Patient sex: M
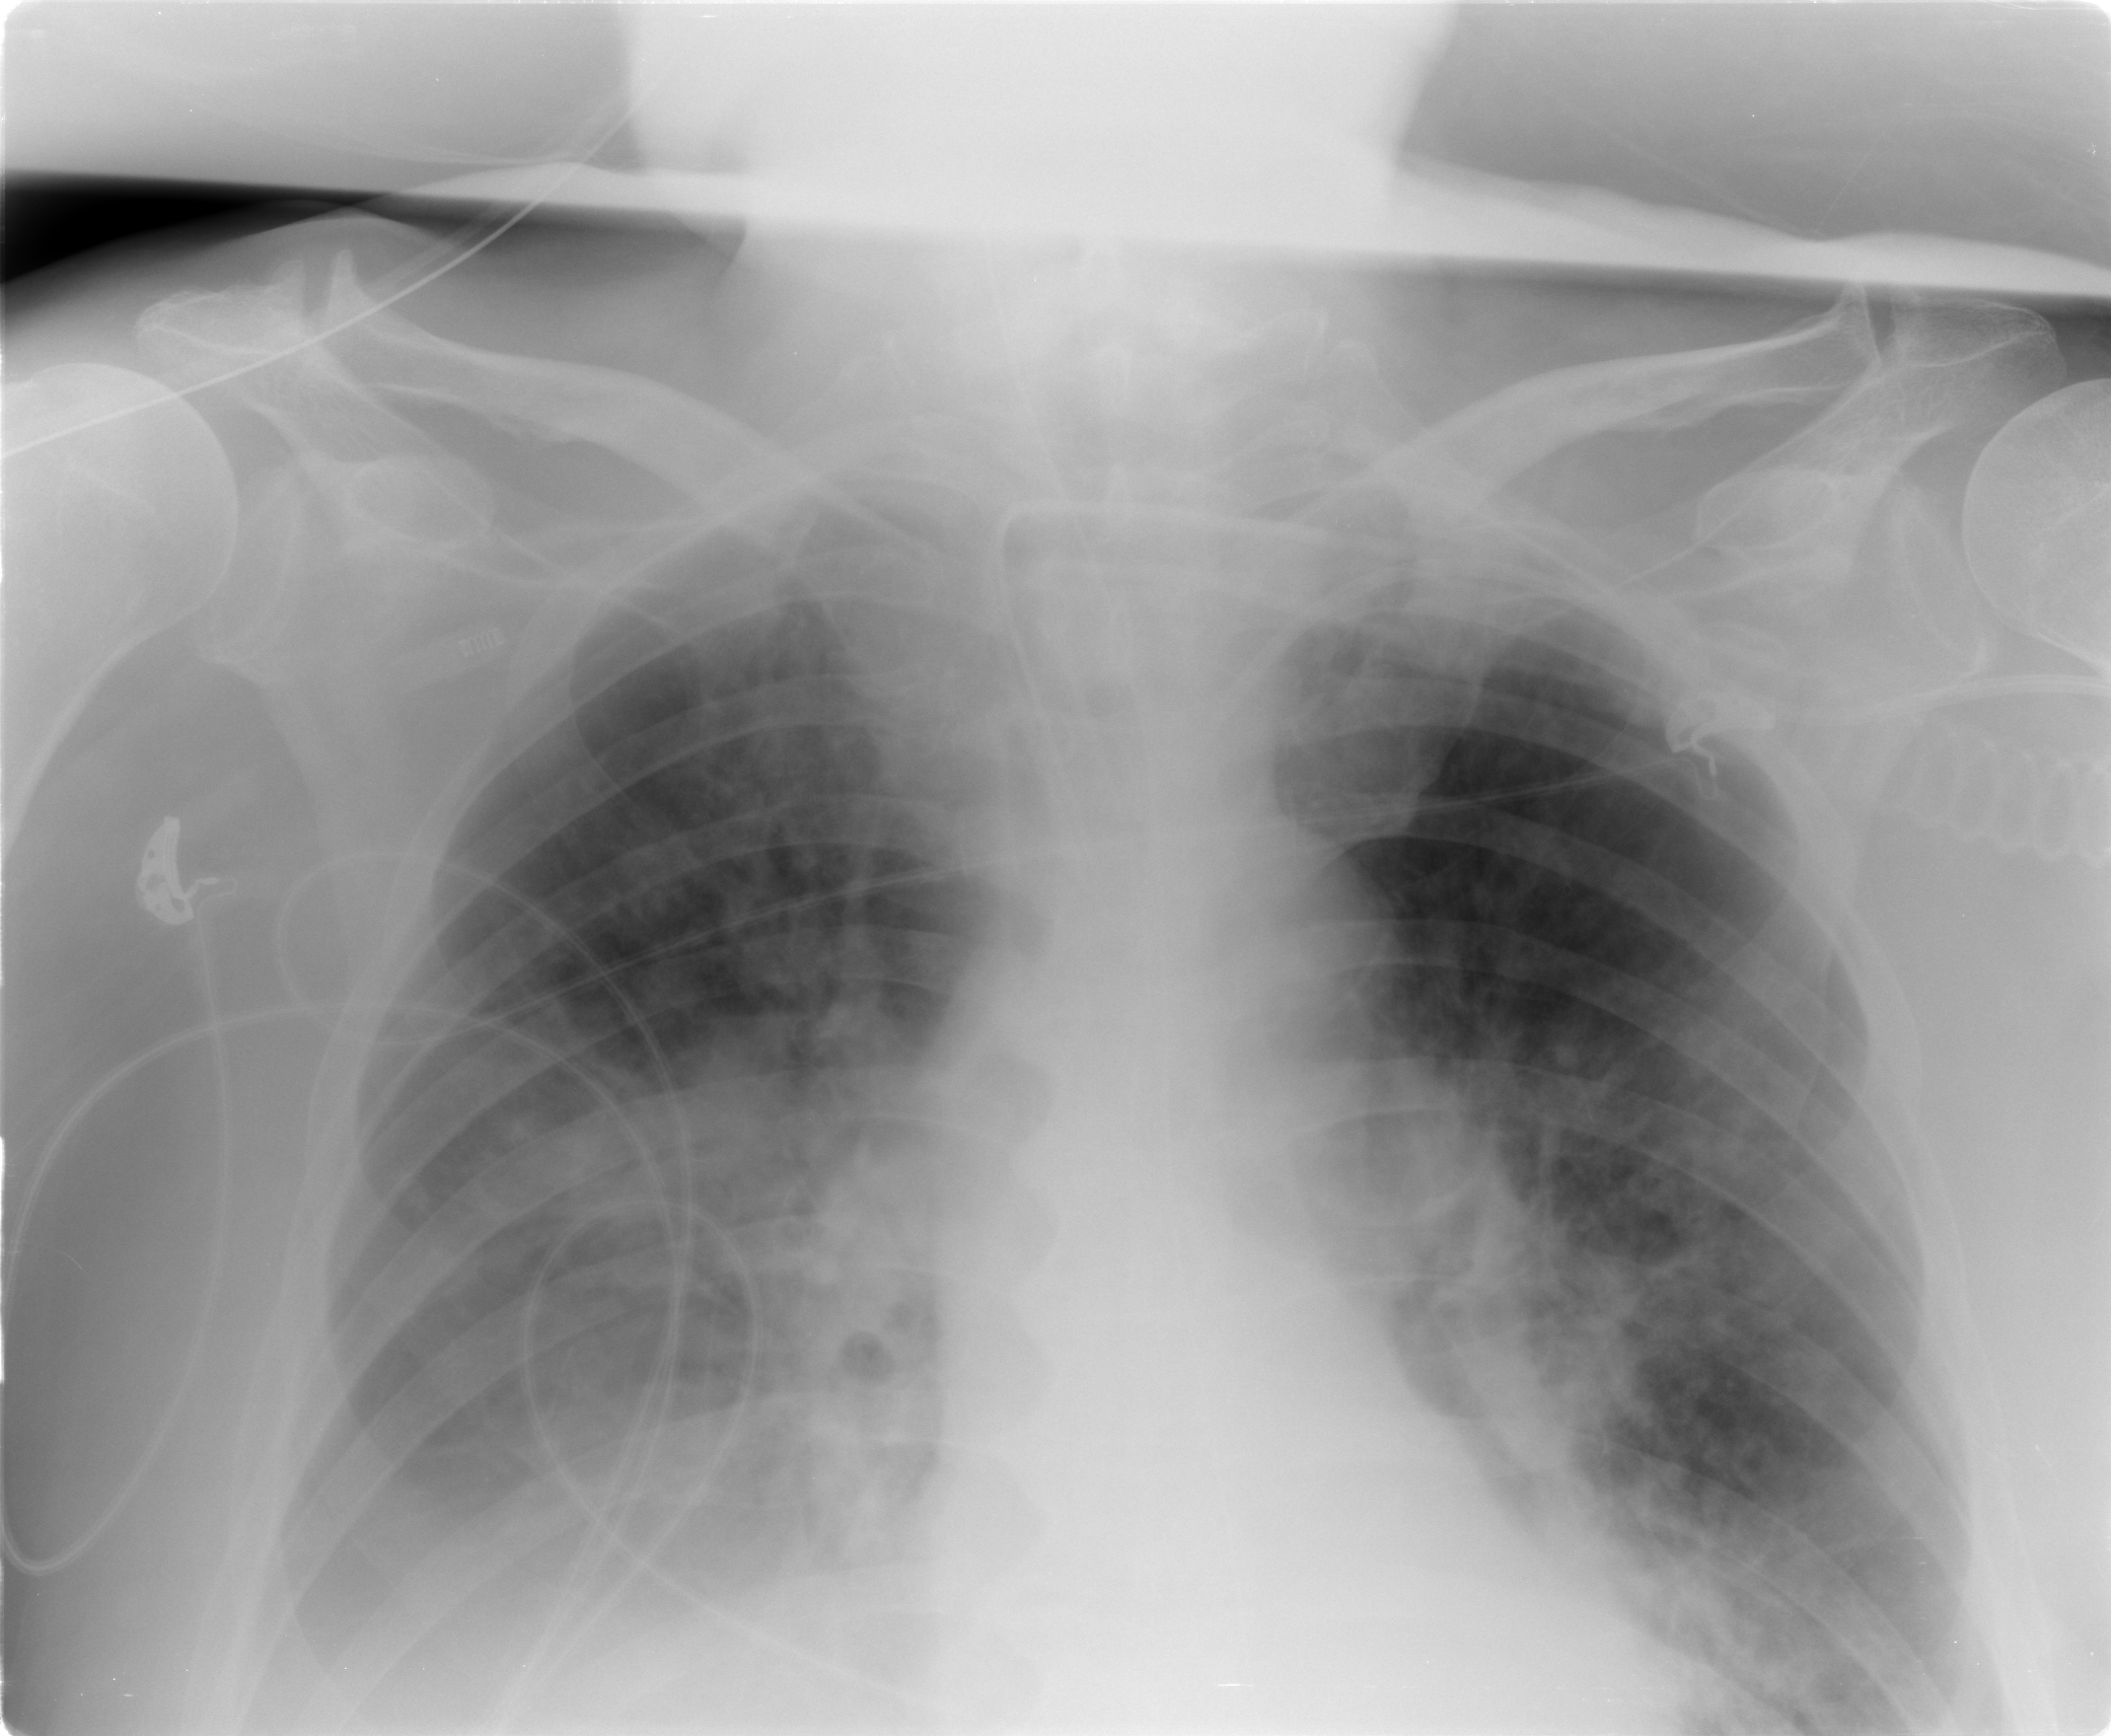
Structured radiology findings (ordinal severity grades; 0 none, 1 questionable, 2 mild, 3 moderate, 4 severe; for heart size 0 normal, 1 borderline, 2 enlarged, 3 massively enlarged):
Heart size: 2
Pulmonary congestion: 0
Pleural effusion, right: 2
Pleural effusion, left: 2
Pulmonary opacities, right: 3
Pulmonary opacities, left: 2
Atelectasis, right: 2
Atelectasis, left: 2